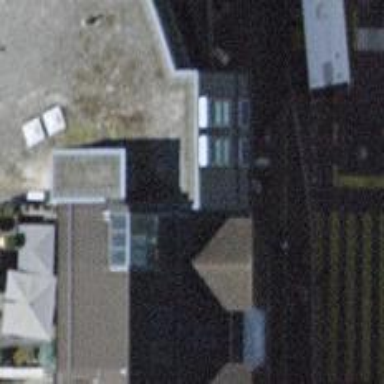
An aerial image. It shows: Hotel.